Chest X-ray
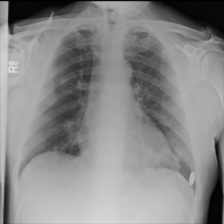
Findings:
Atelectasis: negative
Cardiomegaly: negative
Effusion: negative
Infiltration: negative
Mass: negative
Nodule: negative
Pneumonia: negative
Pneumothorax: negative
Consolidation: negative
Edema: negative
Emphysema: negative
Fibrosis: negative
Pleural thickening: negative
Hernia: negative